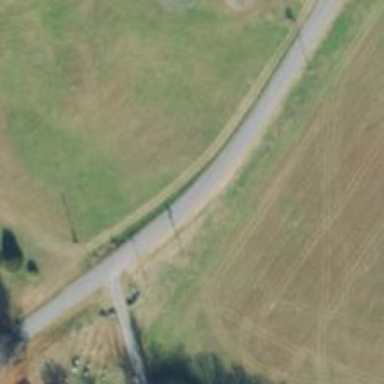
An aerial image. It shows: Unclassified road.